Field crop: tomato
Growth stage: 1
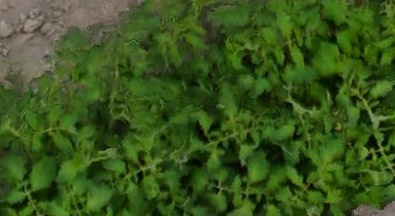
Species: tomato